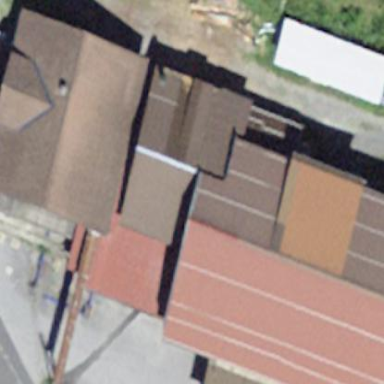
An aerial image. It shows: Sawmill building.